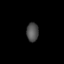
Tissue: lung
Cell type: Myeloid cells
Senescence score: 0.5541
Nuclear area (px): 221
Mean DAPI intensity: 79.186